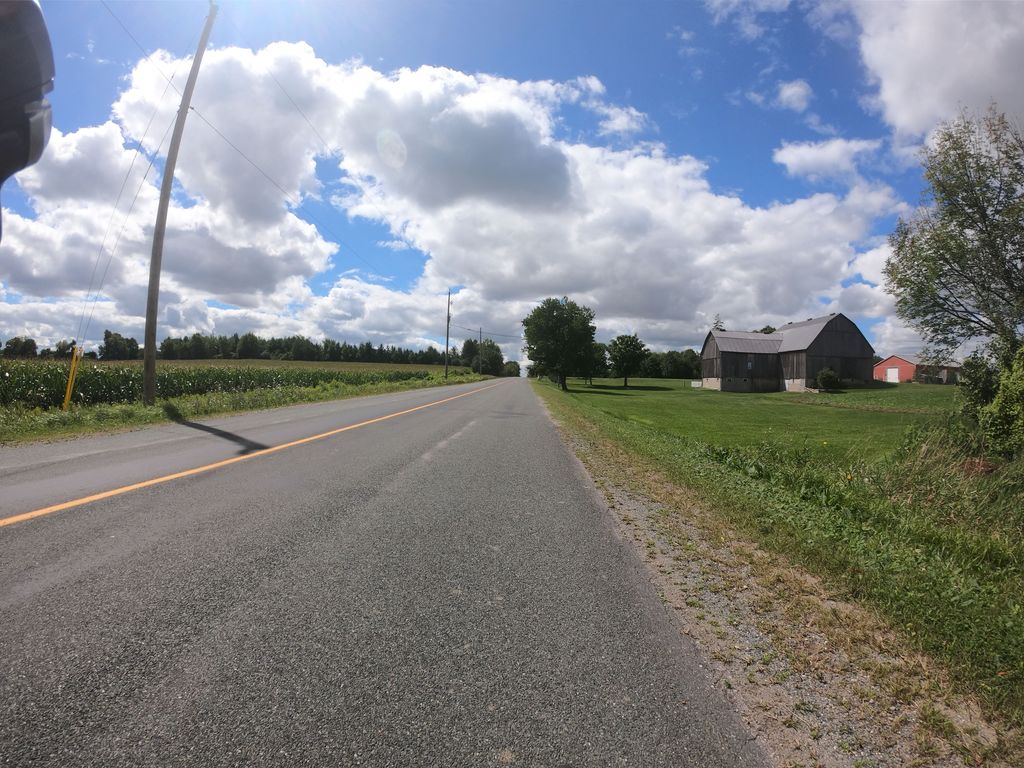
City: kitchener-waterloo